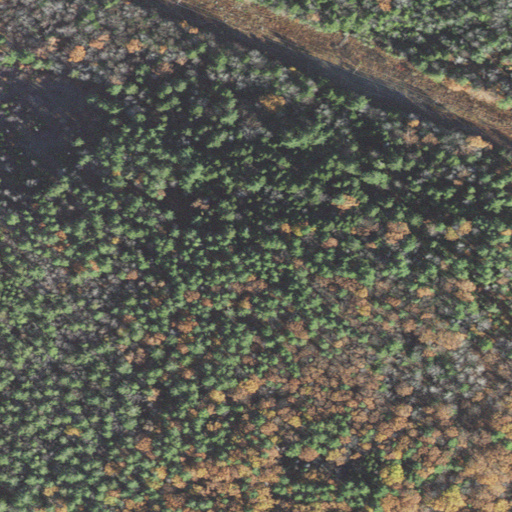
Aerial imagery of mountain in New Hampshire named Tucker Hill containing evergreen forest, mixed forest, deciduous forest, woody wetlands, and shrub